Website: crate-barrel
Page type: delivery-shipping
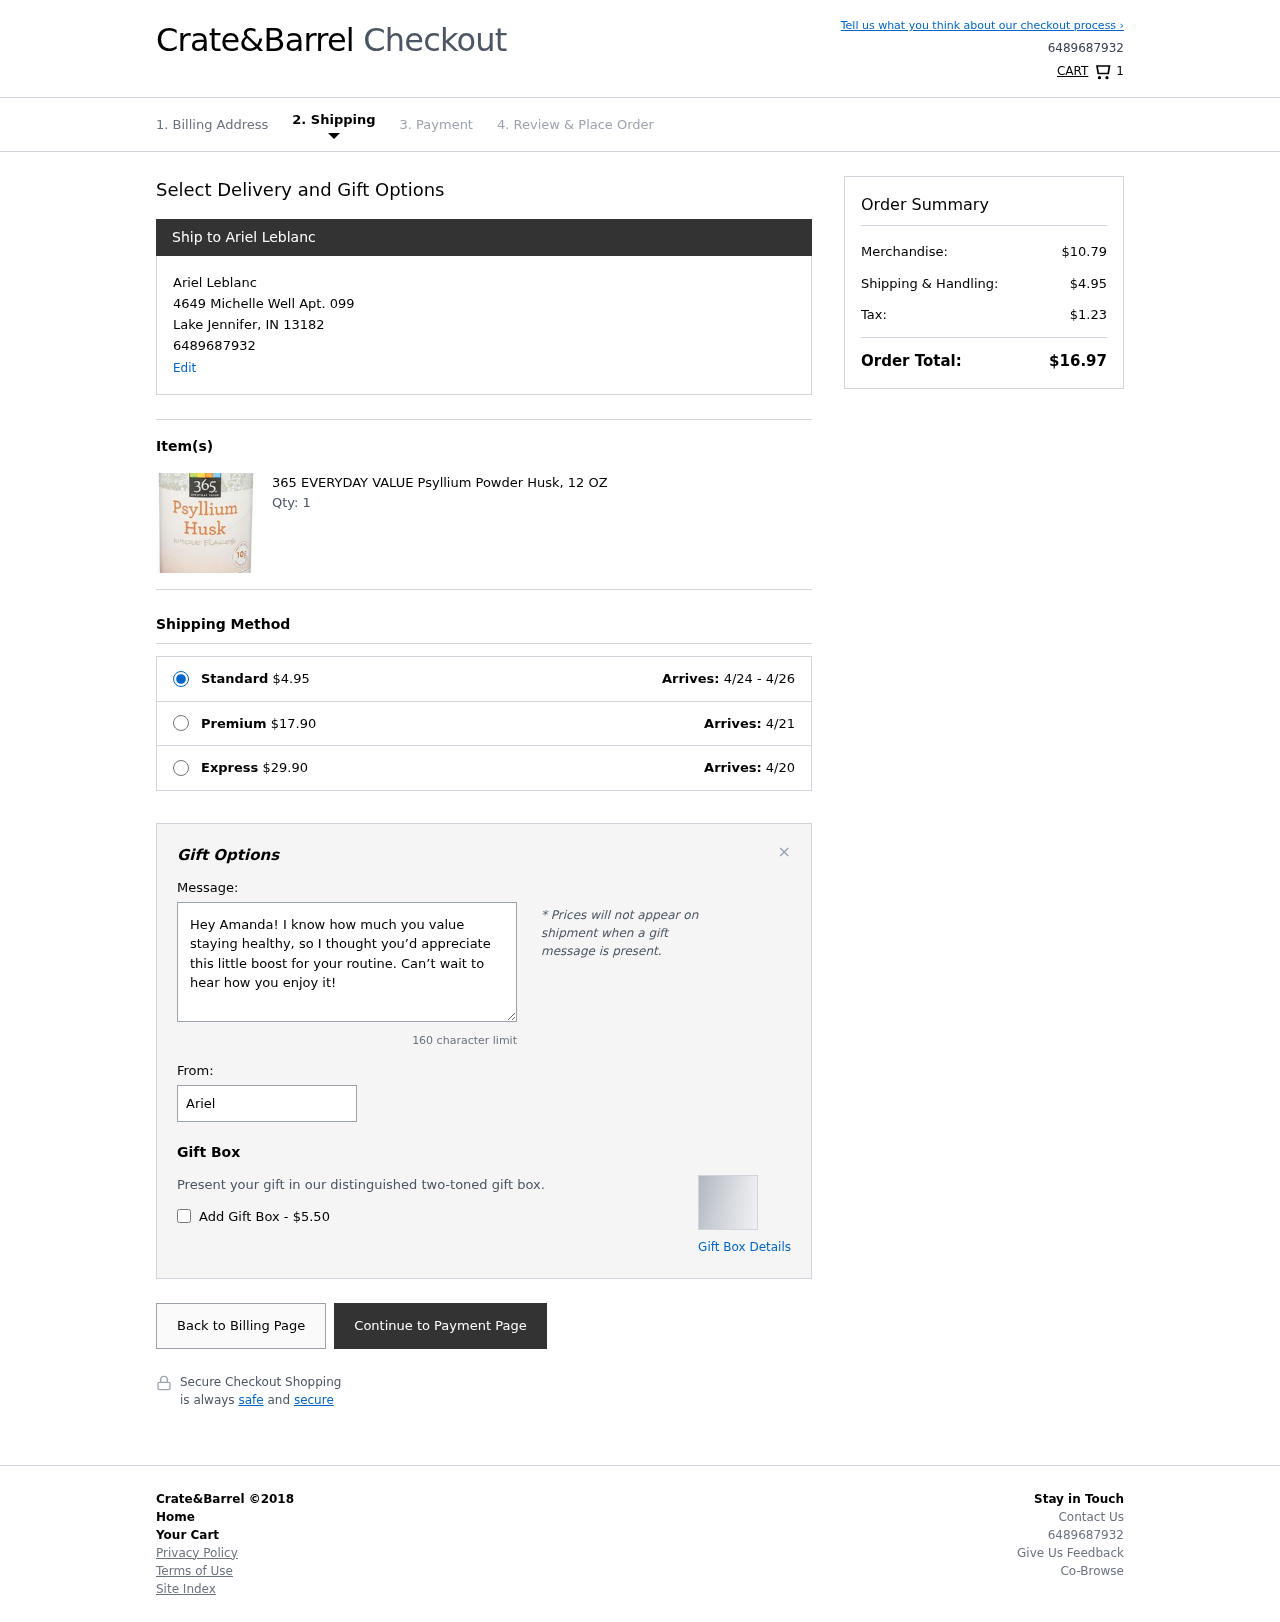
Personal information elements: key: PII_CITY
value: Lake Jennifer
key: PII_FULLNAME
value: Ariel Leblanc
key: PII_PHONE
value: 6489687932
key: PII_POSTCODE
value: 13182
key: PII_STATE_ABBR
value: IN
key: PII_STREET
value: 4649 Michelle Well Apt. 099
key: PII_FIRSTNAME
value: Ariel
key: PII_LASTNAME
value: Leblanc
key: PII_FULLNAME2
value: Ariel Leblanc
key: PII_FULLNAME3
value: Ariel Leblanc
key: PII_FIRSTNAME2
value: Ariel
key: PII_FIRSTNAME3
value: Ariel
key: PII_LASTNAME2
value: Leblanc
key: PII_LASTNAME3
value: Leblanc
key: PII_FIRSTNAME_DERIVED
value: Ariel
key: PII_LASTNAME_DERIVED
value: Leblanc
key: PII_FULLNAME_DERIVED
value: Ariel Leblanc
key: PII_NAME_FULL_DERIVED
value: Ariel Leblanc
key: PII_PHONE_LINE
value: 7932
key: PII_PHONE_SUFFIX
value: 7932
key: PII_PHONE2
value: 6489687932
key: PII_PHONE3
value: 6489687932
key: PII_PHONE_NUMERIC
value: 6489687932
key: PII_PHONE_LINE_NUMERIC
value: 7932
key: PII_PHONE_SUFFIX_NUMERIC
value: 7932
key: PII_PHONE2_NUMERIC
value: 6489687932
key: PII_PHONE3_NUMERIC
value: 6489687932
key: PII_PHONE_DIGITS
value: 6489687932
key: PII_PHONE_LAST4
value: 7932
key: PII_GIFT_MESSAGE
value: Hey Amanda! I know how much you value staying healthy, so I thought you’d appreciate this little boost for your routine. Can’t wait to hear how you enjoy it!
Product elements: key: PRODUCT1_NAME
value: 365 EVERYDAY VALUE Psyllium Powder Husk, 12 OZ
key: PRODUCT1_QUANTITY
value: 1
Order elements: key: ORDER_NUM_ITEMS
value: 1
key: ORDER_SHIPPING_COST
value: $4.95
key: ORDER_DELIVERY_DATE
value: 4/24 - 4/26
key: PREMIUM_SHIPPING_COST
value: $17.90
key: PREMIUM_DELIVERY_DATE
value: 4/21
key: EXPRESS_SHIPPING_COST
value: $29.90
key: EXPRESS_DELIVERY_DATE
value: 4/20
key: ORDER_SUBTOTAL
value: $10.79
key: ORDER_SHIPPING_COST2
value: $4.95
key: ORDER_TAX
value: $1.23
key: ORDER_TOTAL
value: $16.97